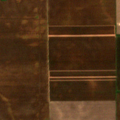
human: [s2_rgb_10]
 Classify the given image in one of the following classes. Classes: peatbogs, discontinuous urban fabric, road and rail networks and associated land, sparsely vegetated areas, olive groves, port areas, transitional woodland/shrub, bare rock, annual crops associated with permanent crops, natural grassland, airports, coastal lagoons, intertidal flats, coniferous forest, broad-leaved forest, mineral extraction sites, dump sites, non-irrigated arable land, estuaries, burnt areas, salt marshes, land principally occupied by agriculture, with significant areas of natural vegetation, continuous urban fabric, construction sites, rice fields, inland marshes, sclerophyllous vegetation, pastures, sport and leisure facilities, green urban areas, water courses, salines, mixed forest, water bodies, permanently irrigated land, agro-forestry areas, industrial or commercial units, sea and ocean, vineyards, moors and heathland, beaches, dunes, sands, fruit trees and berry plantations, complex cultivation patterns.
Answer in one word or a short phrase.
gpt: non-irrigated arable land